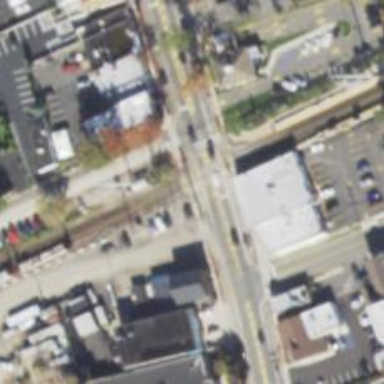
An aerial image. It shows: Railway crossing.